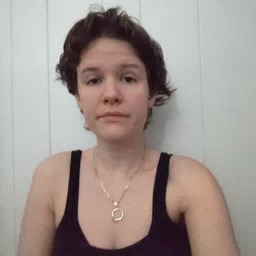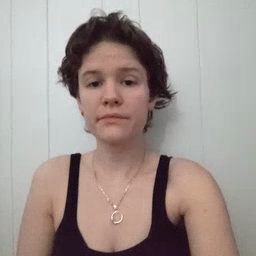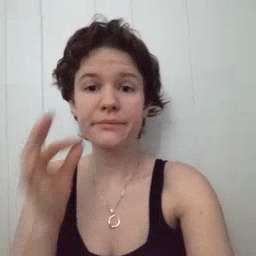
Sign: bee